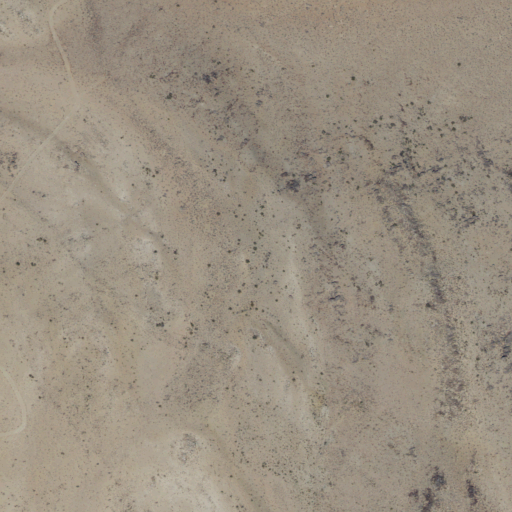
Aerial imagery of ridge(s) in California named Blind Spring Hill containing only shrub